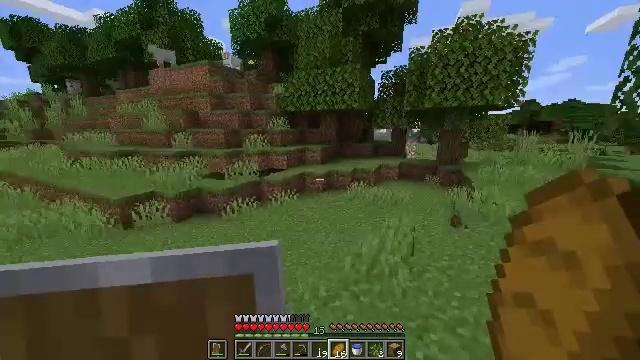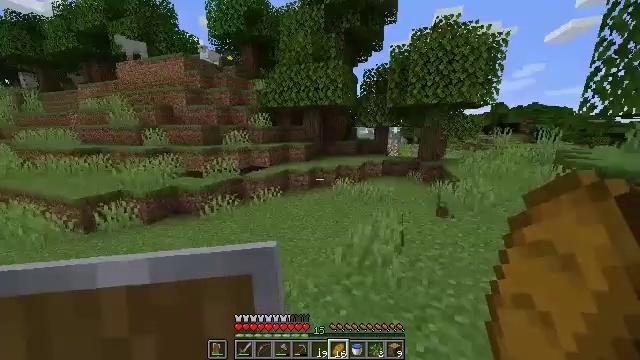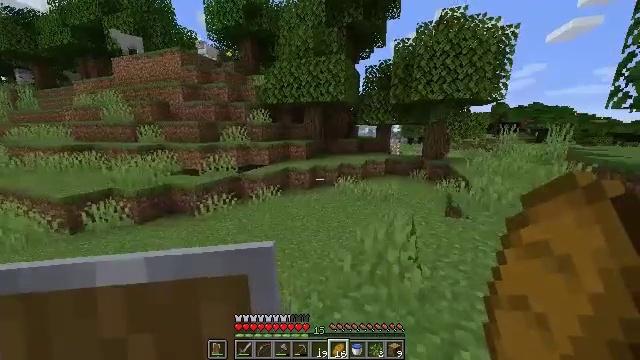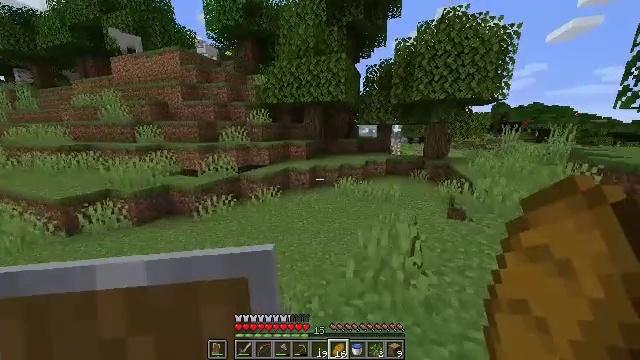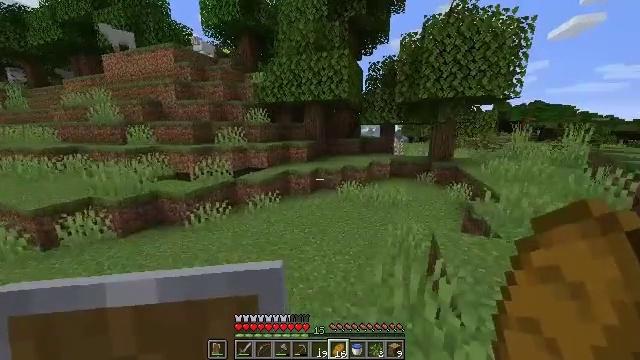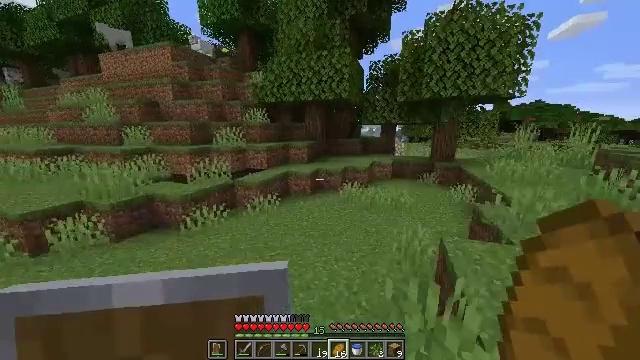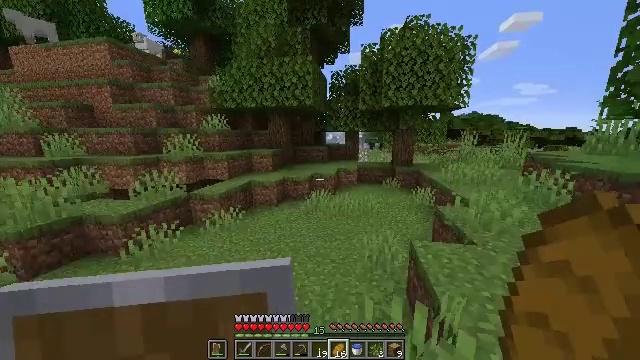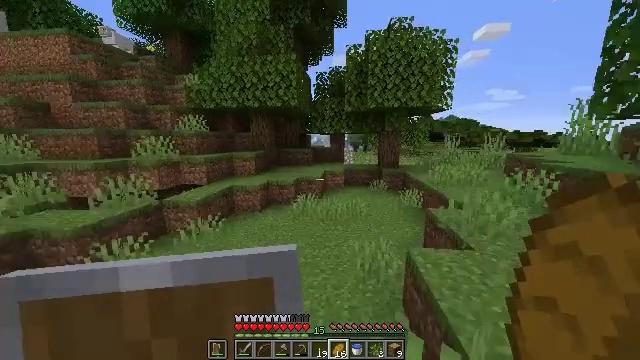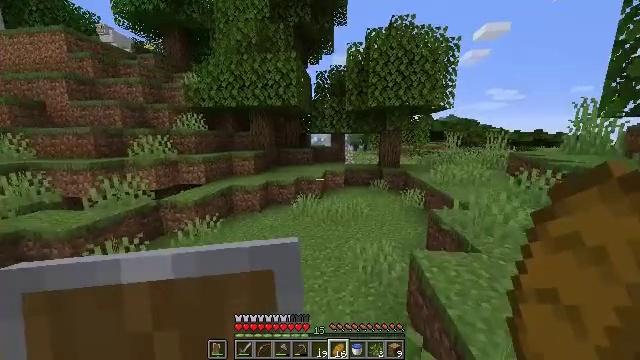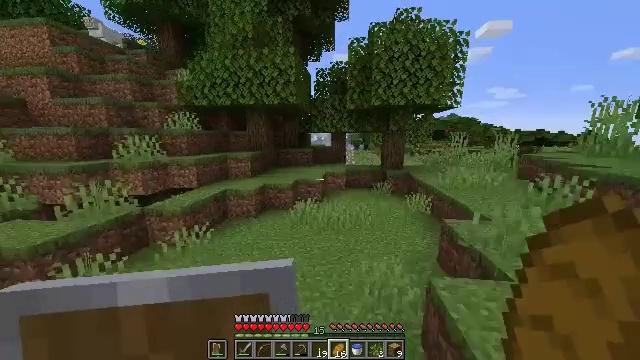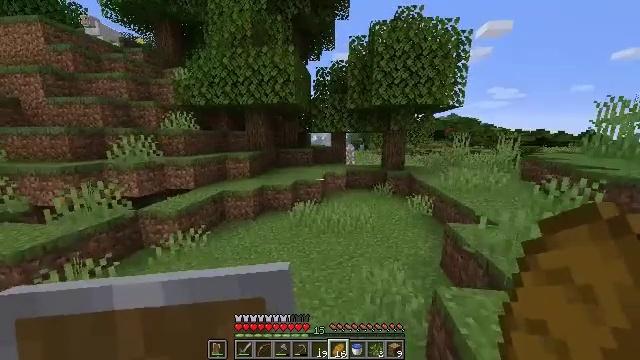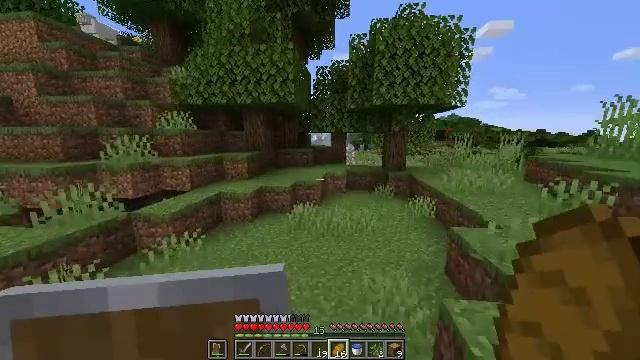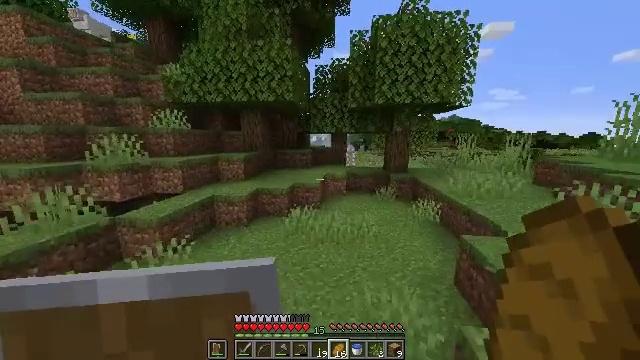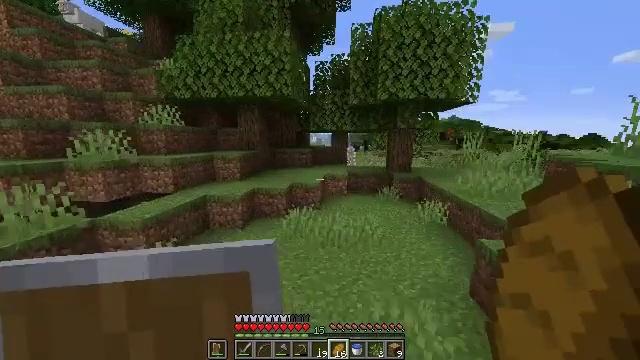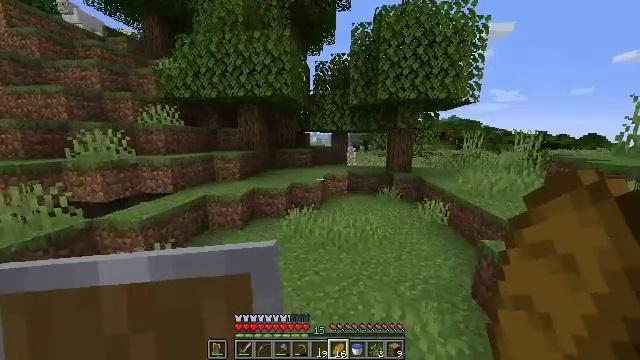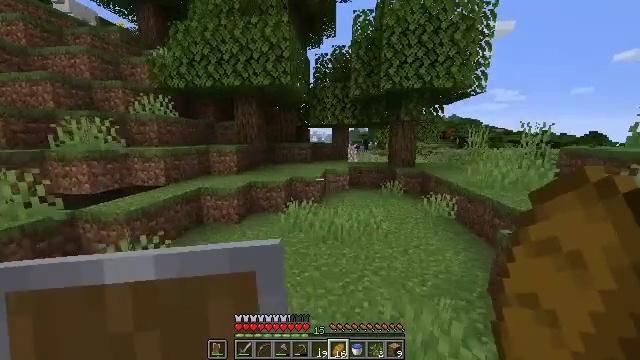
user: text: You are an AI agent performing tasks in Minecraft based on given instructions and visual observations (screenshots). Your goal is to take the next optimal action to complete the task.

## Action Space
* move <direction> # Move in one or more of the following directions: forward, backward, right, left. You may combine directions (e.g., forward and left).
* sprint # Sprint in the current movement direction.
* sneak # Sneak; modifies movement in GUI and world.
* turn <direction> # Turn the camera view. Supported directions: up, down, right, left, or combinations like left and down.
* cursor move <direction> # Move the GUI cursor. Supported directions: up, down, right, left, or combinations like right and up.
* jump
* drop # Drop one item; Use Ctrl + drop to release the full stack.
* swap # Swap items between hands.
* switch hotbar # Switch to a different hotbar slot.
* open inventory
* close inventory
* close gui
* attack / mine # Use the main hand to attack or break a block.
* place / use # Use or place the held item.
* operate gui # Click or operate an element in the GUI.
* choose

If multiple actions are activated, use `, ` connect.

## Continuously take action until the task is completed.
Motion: motion action
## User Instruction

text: Break the lilac plant.
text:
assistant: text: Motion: move forward, turn right
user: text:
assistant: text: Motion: move forward, sprint
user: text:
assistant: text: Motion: move forward, sprint
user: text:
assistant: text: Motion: move forward
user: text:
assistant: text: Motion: move forward
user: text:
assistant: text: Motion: move forward, turn right and up
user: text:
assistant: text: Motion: move forward, turn right
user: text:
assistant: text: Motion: move forward
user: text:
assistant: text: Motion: move forward
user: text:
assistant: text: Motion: move forward
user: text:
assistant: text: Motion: move forward
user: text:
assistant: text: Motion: move forward
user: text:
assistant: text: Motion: move forward
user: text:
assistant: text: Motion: move forward
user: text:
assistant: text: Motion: move forward
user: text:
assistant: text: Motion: move forward
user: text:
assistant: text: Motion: move forward
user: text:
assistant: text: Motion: move forward, turn right
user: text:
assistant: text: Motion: move forward, turn right
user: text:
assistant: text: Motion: move forward, turn right and up
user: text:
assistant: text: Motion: move forward
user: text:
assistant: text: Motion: move forward, turn left
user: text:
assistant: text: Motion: move forward, turn left
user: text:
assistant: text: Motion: move forward, turn left
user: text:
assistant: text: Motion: move forward
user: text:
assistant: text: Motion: move forward, turn left and down
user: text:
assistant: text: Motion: move forward, turn left and down
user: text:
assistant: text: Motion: move forward, turn left and down
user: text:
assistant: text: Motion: move forward, turn left and down
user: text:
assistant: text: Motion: move forward, turn left and down